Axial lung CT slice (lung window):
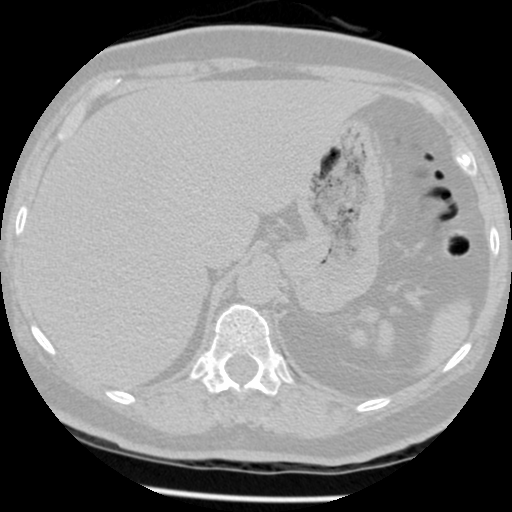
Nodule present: no